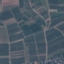
Land use / land cover: PermanentCrop